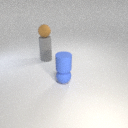
small blue rubber cylinder to the right of small gray rubber cylinder